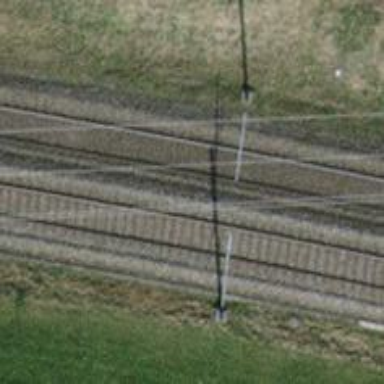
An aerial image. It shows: Solitary milestone along the railway.